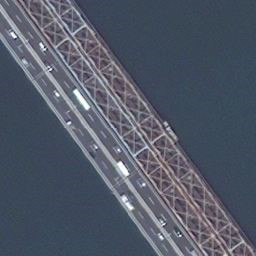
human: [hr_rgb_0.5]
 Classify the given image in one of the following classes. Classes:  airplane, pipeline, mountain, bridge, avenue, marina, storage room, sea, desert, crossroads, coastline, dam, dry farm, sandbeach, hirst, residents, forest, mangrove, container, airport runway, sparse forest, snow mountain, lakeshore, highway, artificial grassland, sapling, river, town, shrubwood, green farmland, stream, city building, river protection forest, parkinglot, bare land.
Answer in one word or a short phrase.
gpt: bridge